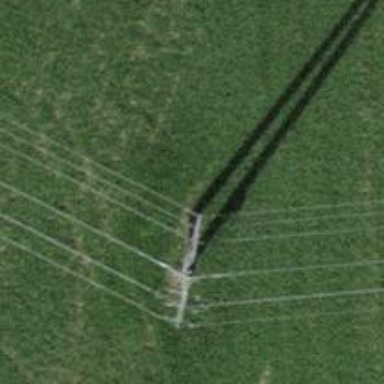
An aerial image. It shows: Power pole.